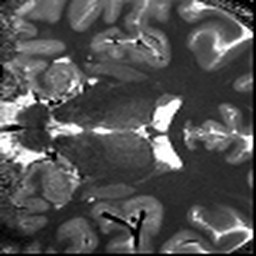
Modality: T1map
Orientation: coronal
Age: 23
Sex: female